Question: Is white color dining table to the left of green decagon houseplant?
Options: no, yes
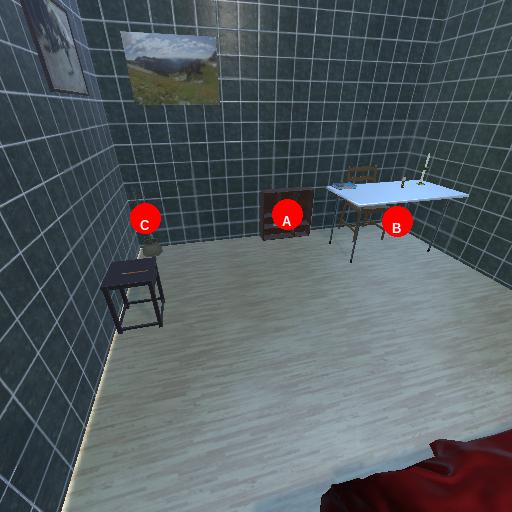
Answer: no